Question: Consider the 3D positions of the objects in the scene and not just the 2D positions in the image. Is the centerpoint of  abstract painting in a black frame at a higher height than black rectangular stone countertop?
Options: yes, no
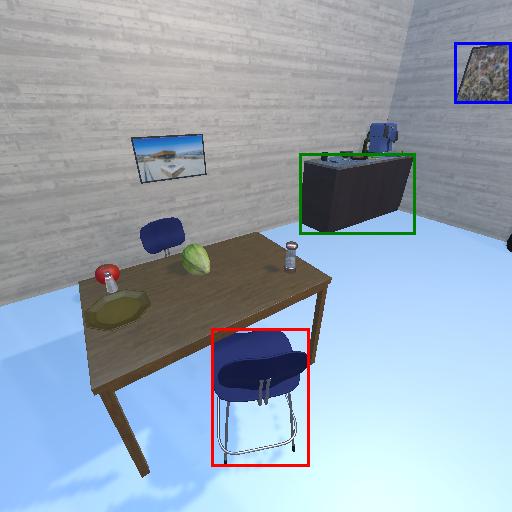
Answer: yes